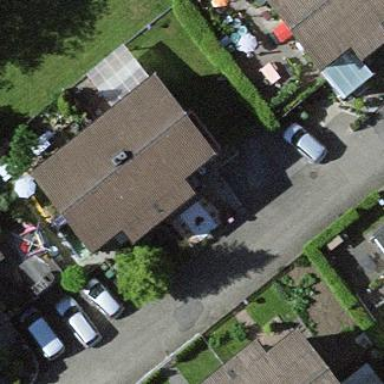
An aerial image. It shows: Terrace building.